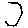
Label: hexagon